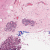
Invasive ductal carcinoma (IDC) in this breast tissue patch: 0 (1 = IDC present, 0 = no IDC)